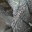
Label: 1